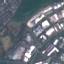
Land use / land cover class: Industrial